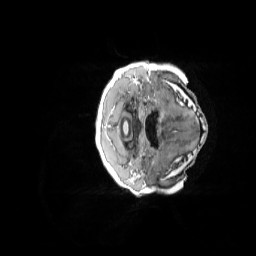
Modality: T1w
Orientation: axial
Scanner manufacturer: siemens
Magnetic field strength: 3 T
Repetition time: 2.3 s
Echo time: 0.0033 s